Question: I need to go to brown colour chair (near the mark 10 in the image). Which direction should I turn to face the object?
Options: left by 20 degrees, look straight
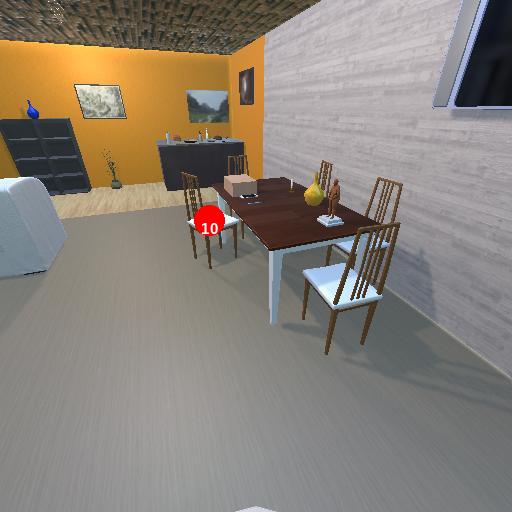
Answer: left by 20 degrees